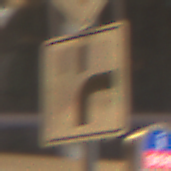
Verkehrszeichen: VerlaufVorfahrtsstrasse8
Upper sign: Vorfahrtsstrasse
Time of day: NotSpecified
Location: Indoor (Urban)
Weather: NotSpecified
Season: NotSpecified
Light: Artificial